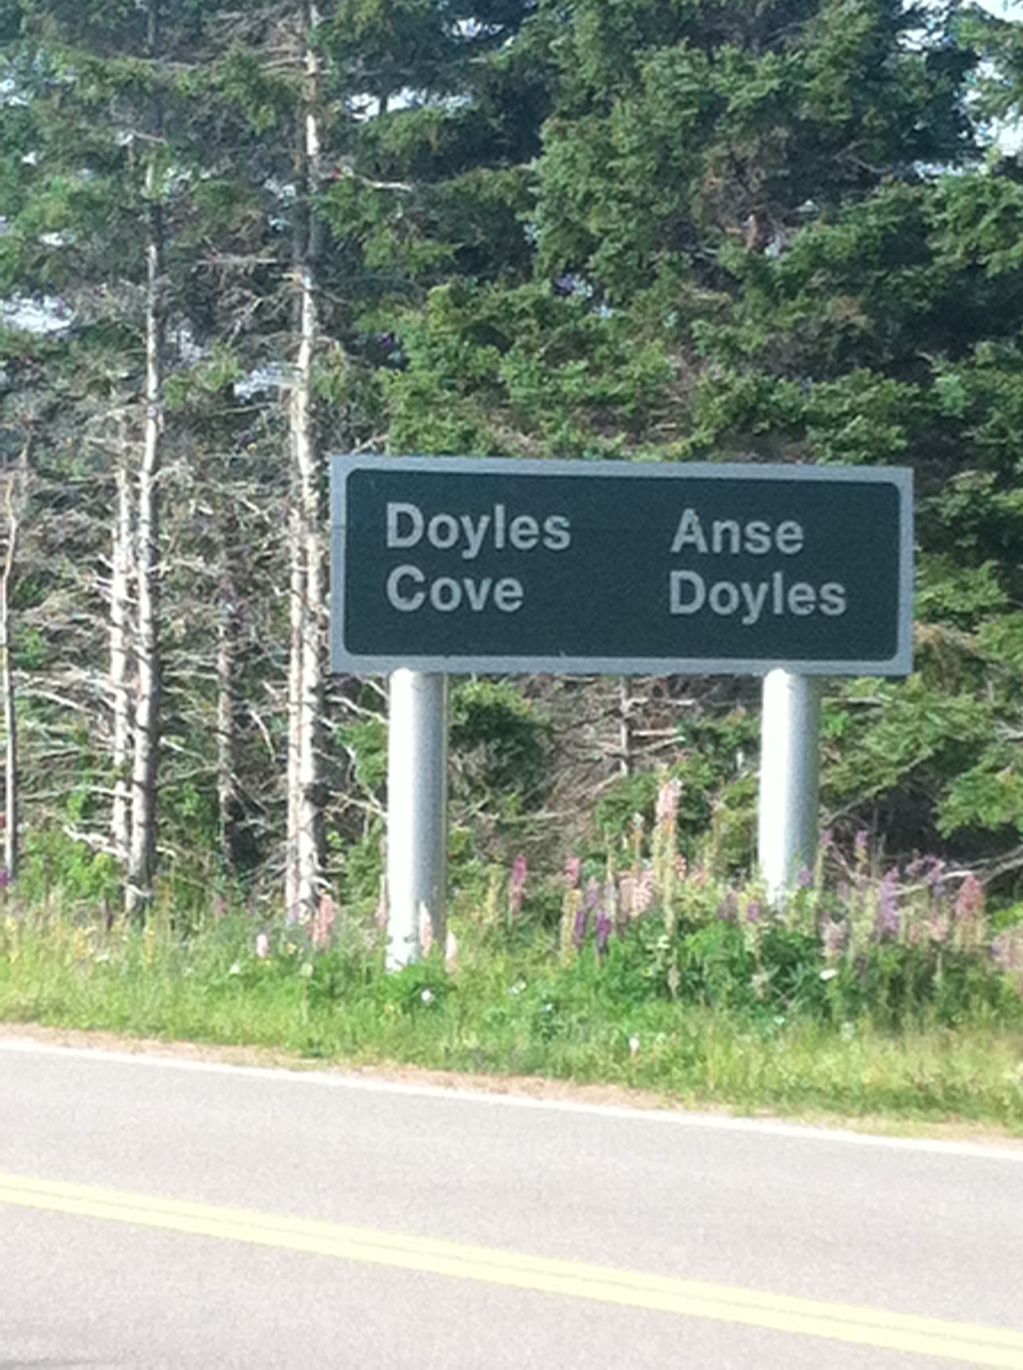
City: charlottetown